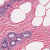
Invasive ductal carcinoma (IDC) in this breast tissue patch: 0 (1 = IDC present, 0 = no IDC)